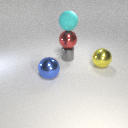
large cyan rubber sphere above large red metal sphere